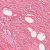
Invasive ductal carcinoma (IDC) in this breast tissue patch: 0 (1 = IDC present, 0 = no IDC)